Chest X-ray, AP view. Patient: 58 years old, sex M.
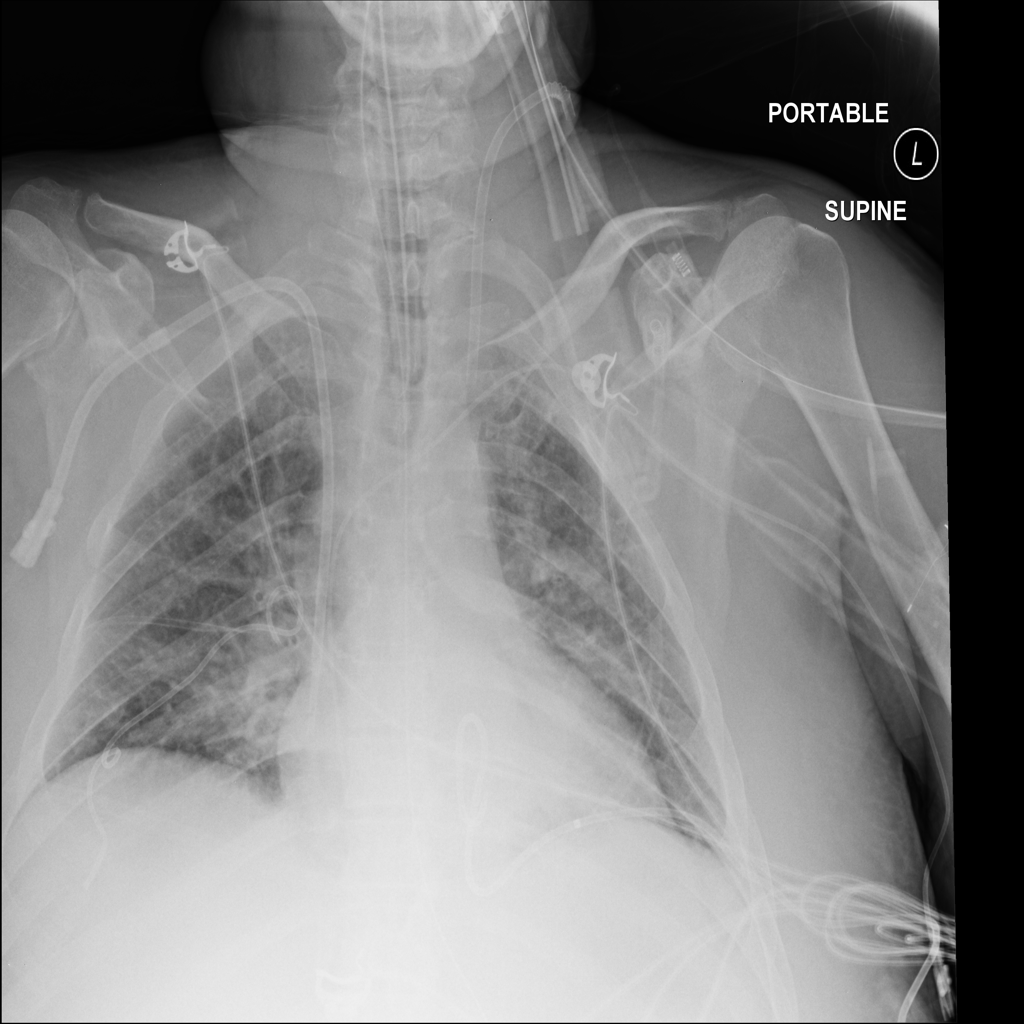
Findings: No Finding